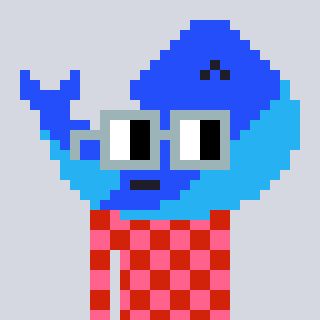
a pixel art character with square dark gray glasses, a whale-shaped head and a red-colored body on a cool background